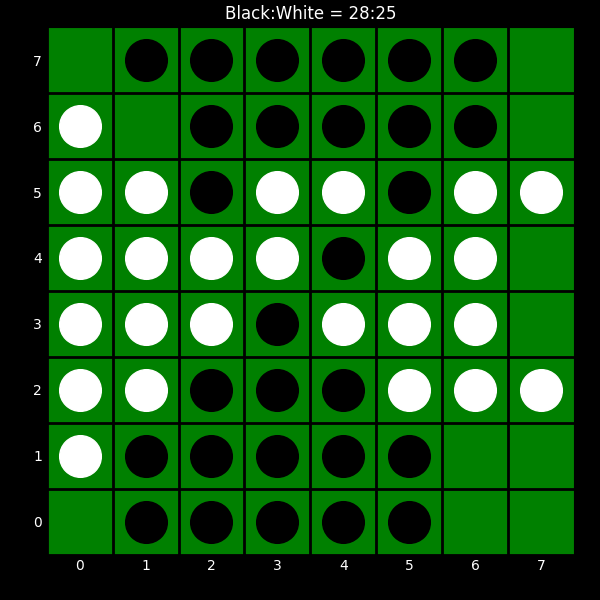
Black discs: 28
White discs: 25